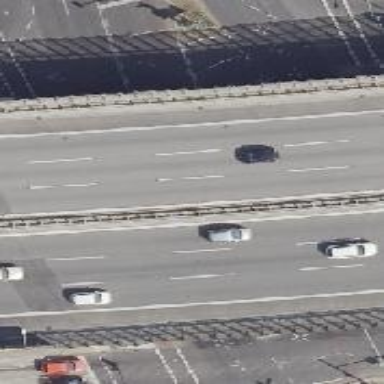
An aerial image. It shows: Motorway link with asphalt surface. It has lane markings and features dual carriageway.